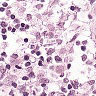
Metastatic tissue present: no